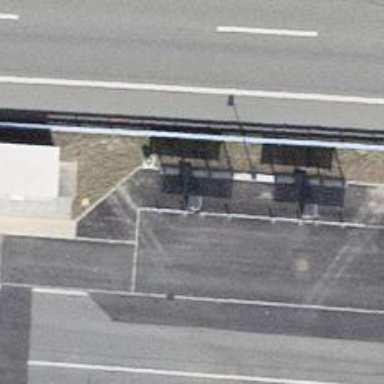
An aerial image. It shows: Charging station.